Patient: sex F, age 43
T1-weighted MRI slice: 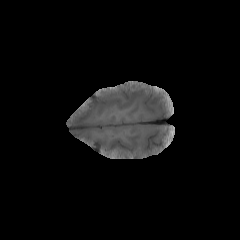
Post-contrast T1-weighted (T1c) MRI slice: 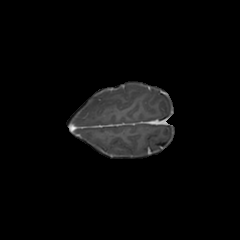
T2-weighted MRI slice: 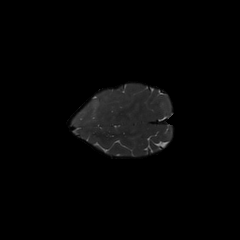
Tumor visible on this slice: yes
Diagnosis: Astrocytoma, IDH-mutant
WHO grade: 3